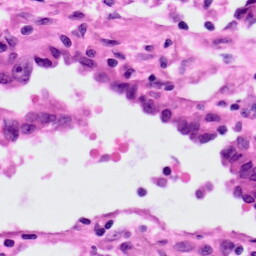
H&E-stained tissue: Lung